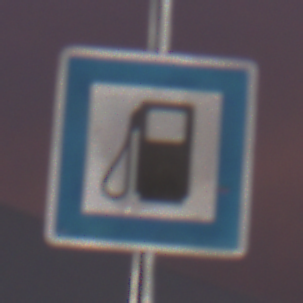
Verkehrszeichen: Tankstelle
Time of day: SunriseSunset
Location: Outdoor (Urban)
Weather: PartlyCloudy
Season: NotSpecified
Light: Artificial